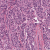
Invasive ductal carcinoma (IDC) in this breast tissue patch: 1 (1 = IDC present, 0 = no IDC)